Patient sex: M
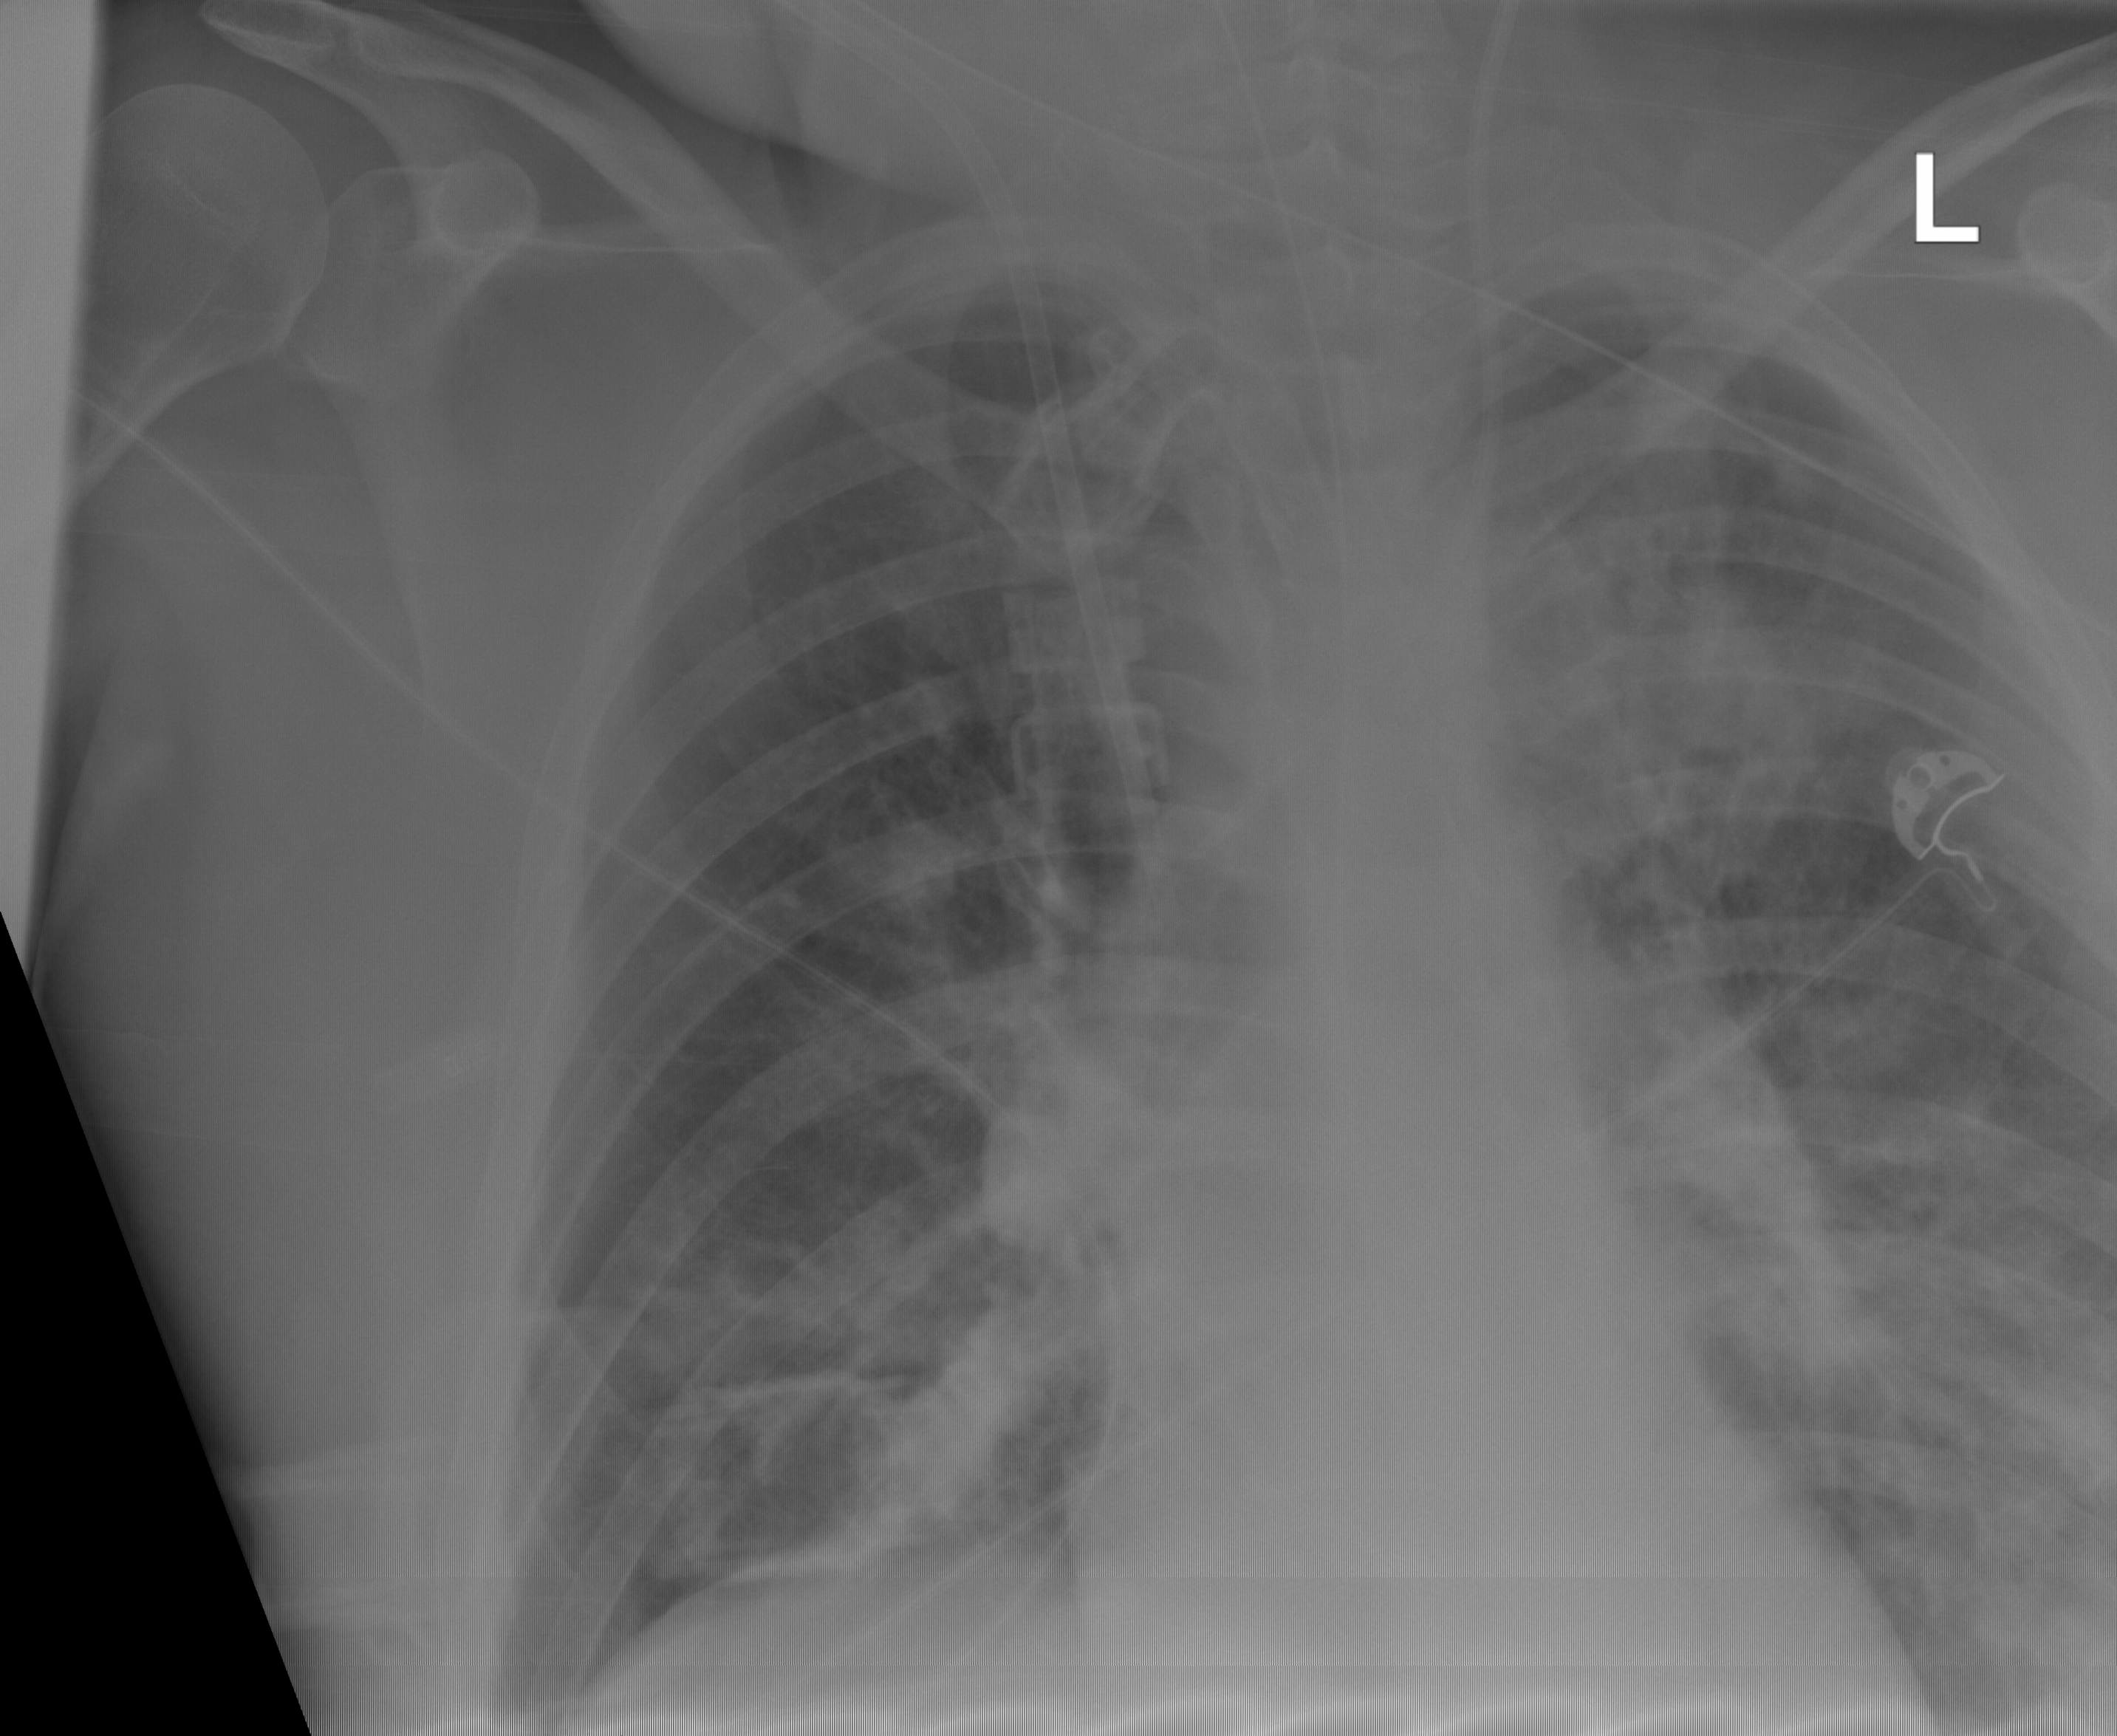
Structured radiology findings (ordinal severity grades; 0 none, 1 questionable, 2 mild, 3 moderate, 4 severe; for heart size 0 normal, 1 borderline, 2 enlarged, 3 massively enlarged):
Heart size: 0
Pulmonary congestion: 0
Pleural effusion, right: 0
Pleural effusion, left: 0
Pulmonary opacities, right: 3
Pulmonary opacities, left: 3
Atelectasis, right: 0
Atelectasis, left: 0